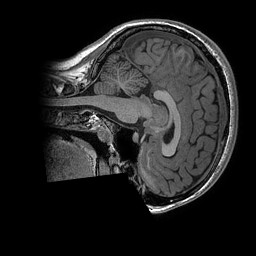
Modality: T1w
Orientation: sagittal
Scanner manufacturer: ge
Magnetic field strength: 3 T
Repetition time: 0.008156 s
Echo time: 0.00318 s